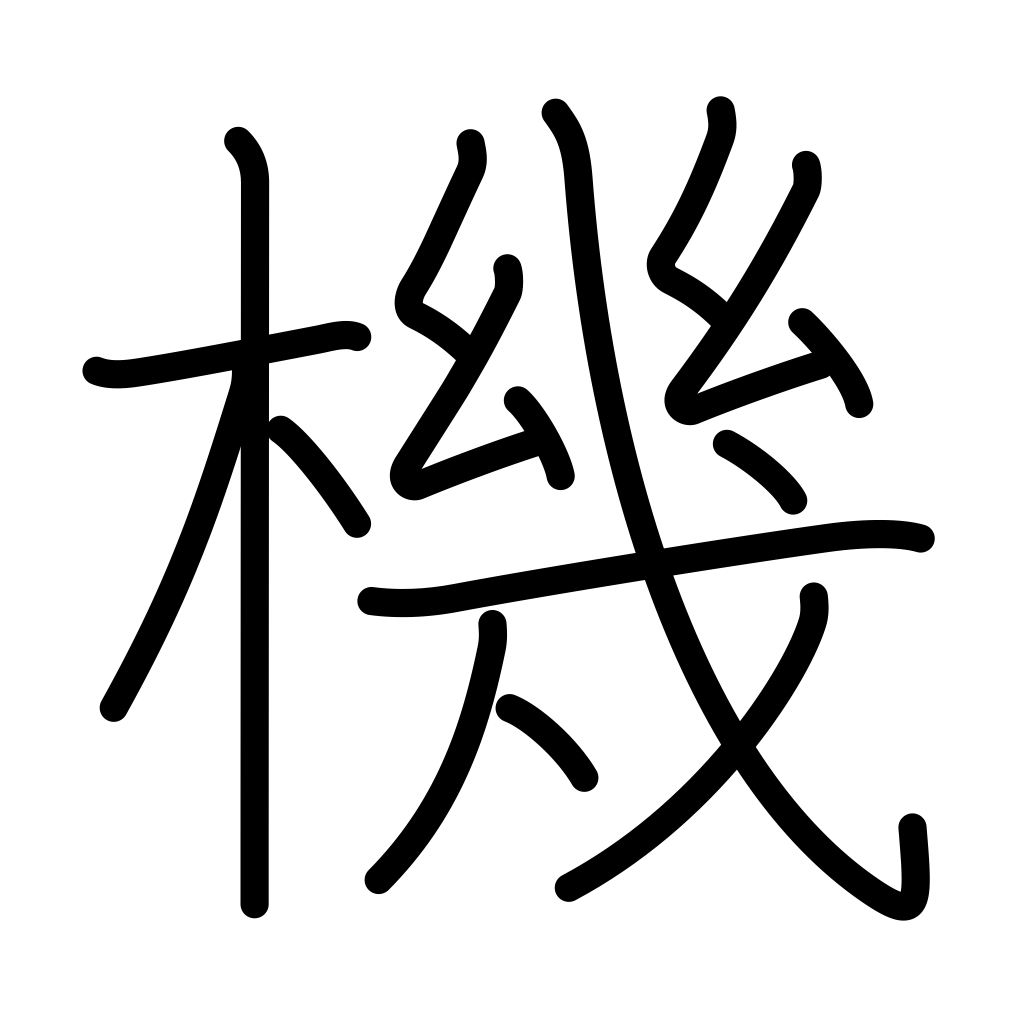
Meaning: loom, mechanism, machine, airplane, opportunity, potency, efficacy, occasion